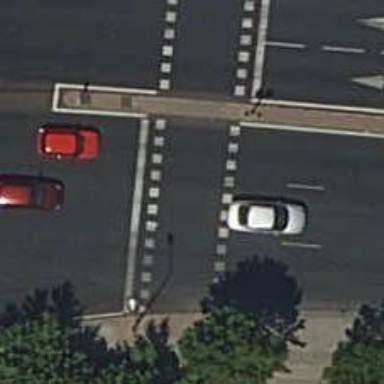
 there are traffic signals and zebra crossing."